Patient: sex F, age 55
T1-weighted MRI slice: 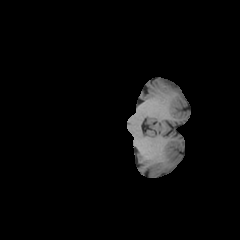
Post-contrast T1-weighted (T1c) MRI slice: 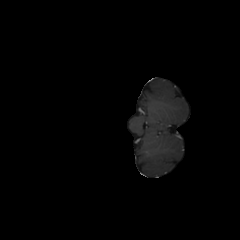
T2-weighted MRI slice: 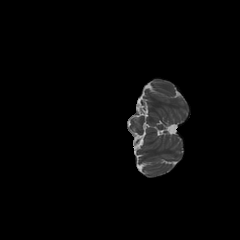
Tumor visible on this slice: no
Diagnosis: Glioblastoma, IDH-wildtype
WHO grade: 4